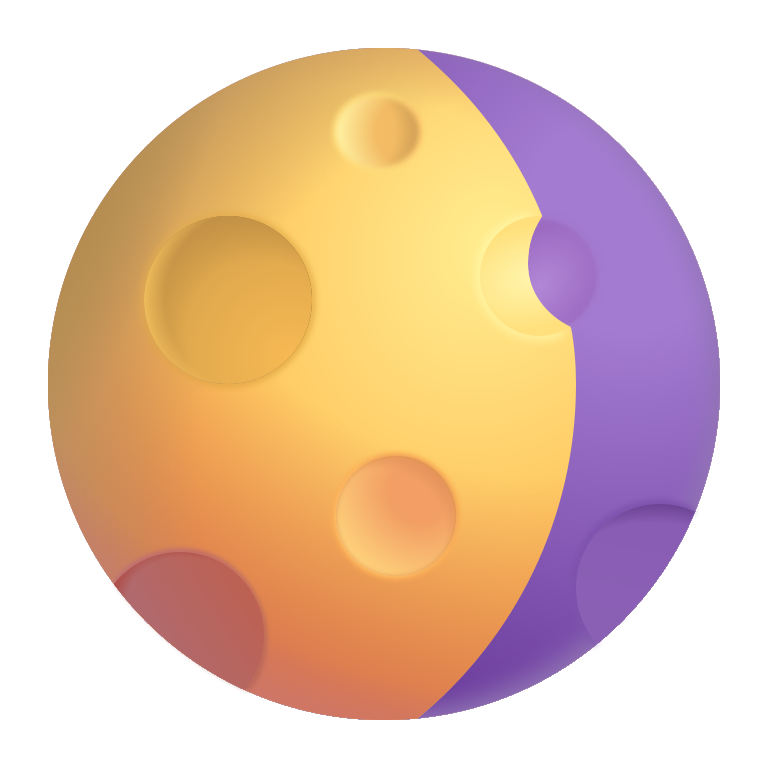
waning gibbous moon color